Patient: sex M, age 78
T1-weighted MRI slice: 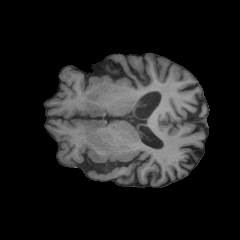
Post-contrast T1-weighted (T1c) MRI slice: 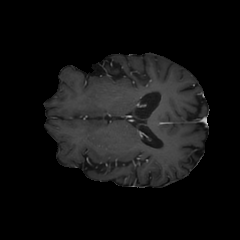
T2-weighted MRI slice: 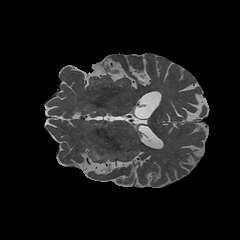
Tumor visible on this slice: yes
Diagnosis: Astrocytoma, IDH-wildtype
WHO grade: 3